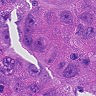
Metastatic tissue present: yes